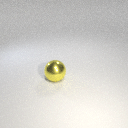
large yellow metal sphere